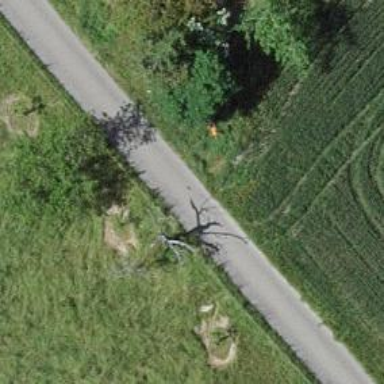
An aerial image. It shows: Aerial orange marker.